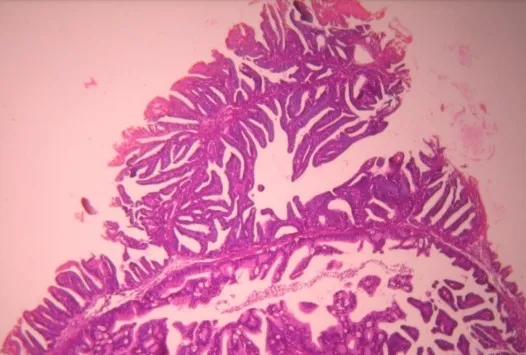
Hematein eosin x 5 villoglandular adenocarcinoma composed of papillary and glandular structures lined with cylindrical cells sometimes mucosecreting.
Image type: pathology (h&e)